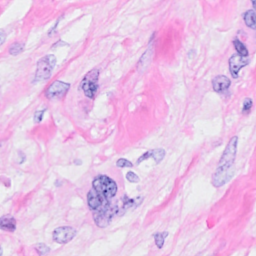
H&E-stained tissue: Breast